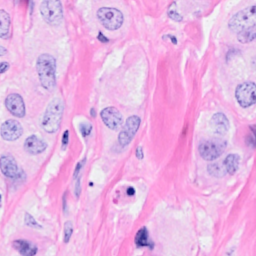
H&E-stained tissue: Breast